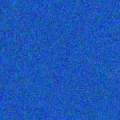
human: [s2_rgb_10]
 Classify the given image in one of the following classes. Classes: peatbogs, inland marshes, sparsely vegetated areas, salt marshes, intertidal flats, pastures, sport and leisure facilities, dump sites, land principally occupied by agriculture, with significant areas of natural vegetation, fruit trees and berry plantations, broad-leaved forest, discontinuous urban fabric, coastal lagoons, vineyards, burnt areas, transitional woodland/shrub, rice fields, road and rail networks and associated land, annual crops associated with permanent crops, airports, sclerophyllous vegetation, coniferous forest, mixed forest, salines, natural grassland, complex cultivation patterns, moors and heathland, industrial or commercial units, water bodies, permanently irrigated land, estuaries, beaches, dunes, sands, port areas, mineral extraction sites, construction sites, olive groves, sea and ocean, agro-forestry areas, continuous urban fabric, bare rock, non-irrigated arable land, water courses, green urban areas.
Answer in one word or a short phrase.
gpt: sea and ocean